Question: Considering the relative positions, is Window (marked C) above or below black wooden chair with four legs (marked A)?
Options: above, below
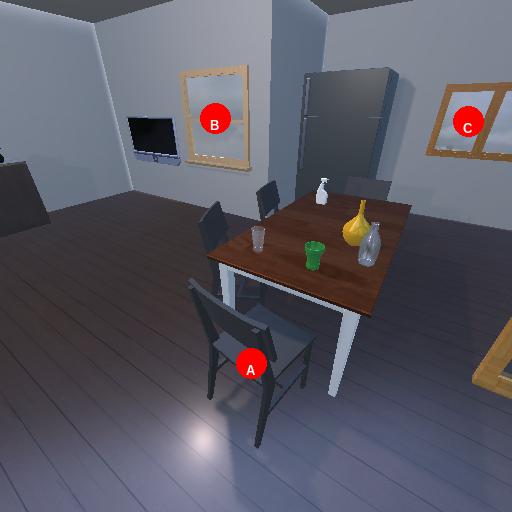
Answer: above